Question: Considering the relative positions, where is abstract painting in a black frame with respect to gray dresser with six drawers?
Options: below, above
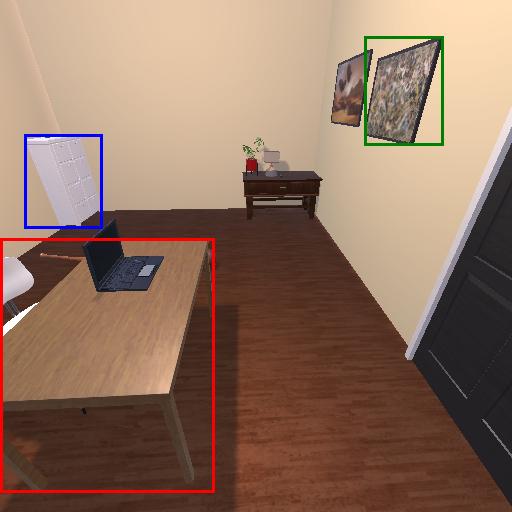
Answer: below